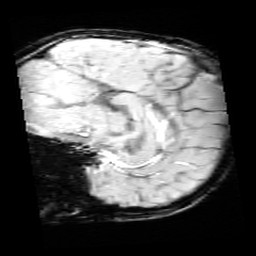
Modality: SWI
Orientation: sagittal
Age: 11
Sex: female
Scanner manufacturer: siemens
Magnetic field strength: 3 T
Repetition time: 0.027 s
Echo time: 0.02 s